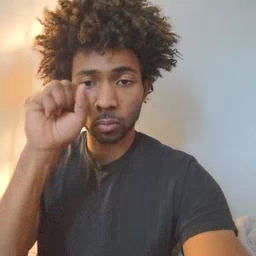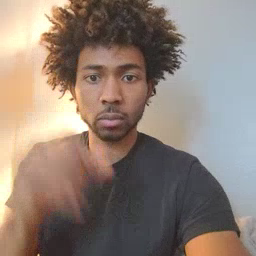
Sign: awake